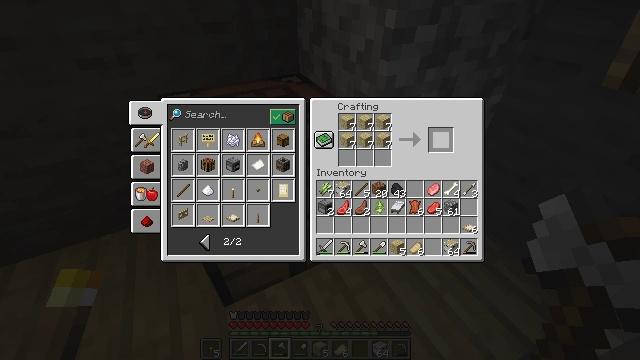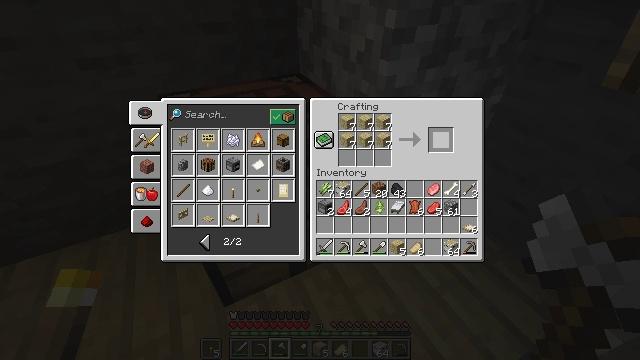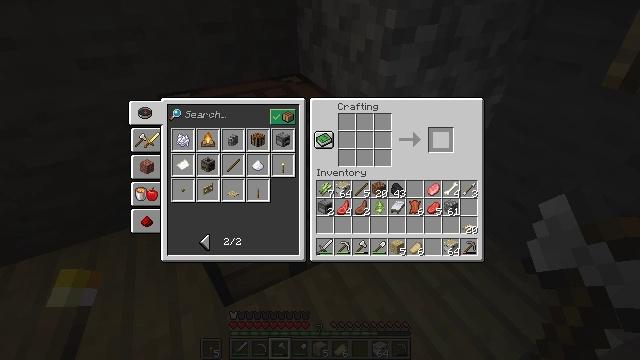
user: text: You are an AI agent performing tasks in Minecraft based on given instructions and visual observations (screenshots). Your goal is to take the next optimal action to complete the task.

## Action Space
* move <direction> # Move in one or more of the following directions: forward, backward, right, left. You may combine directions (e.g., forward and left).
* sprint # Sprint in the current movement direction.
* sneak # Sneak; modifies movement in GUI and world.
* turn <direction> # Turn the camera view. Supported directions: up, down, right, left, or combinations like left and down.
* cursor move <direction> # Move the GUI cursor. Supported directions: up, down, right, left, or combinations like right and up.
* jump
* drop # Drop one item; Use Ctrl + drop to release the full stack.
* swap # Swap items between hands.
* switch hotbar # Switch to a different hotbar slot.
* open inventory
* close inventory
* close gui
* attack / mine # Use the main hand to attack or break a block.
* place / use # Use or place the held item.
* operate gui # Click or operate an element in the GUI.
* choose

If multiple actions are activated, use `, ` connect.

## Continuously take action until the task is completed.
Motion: motion action
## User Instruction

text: Craft a birch trapdoor.
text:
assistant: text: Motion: sneak
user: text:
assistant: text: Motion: sneak
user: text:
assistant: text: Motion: sneak